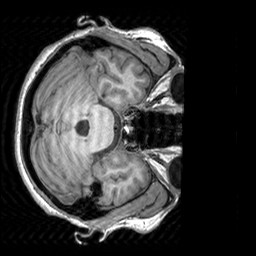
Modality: T1w
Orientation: axial
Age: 33
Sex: female
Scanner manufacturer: siemens
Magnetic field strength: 3 T
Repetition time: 2.3 s
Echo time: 0.00303 s